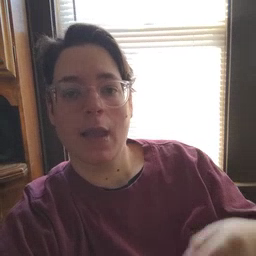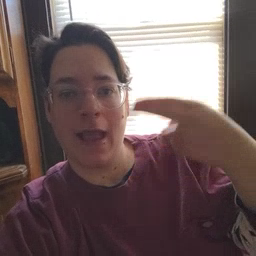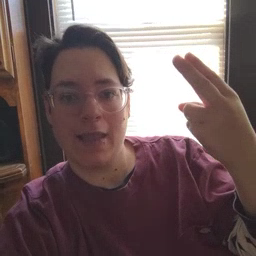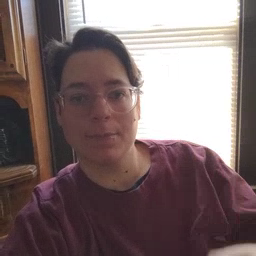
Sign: high